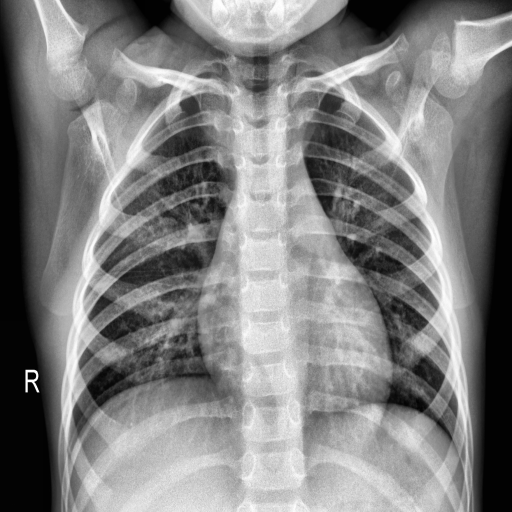
Finding: NORMAL